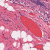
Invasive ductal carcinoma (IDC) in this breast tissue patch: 0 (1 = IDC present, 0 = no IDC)